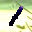
Label: 1